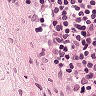
Metastatic tissue present: no